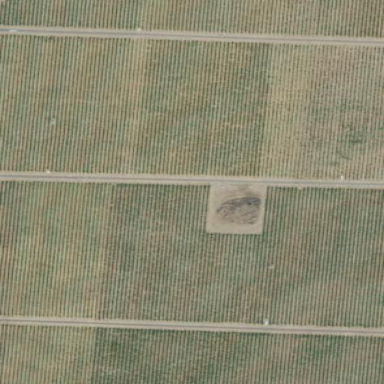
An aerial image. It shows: Vineyard growing grapes.